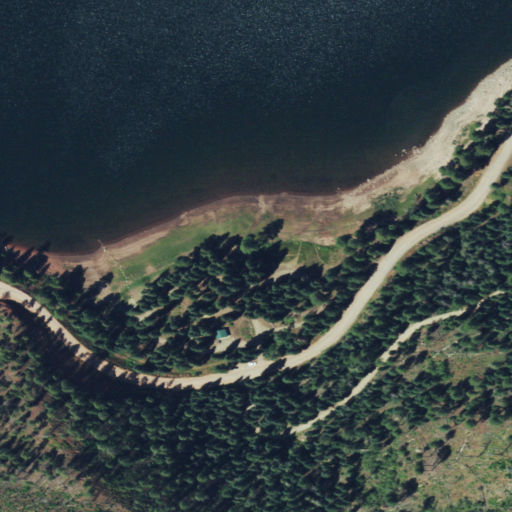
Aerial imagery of valley in Colorado named Gut Canyon containing evergreen forest, open water, grassland, herbaceous wetlands, woody wetlands, shrub, open development, medium intensity development, and low intensity development